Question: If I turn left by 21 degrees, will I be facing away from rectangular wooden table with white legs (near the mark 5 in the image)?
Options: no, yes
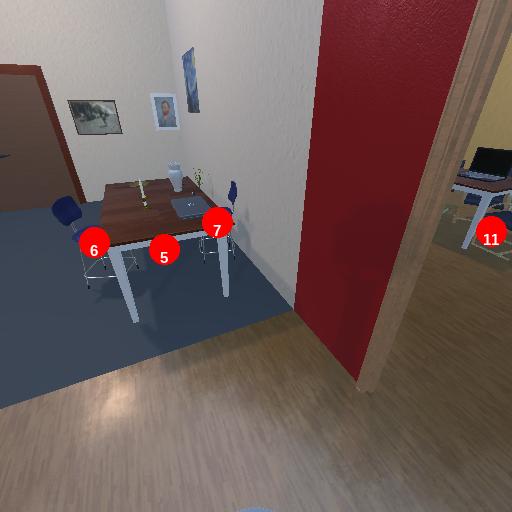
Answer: no